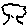
Label: tree